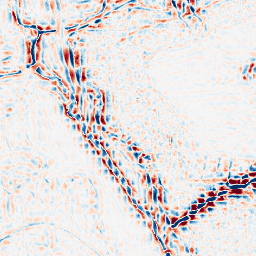
Category: wavelet
Decomposition family: wavelet_reverse_biorthogonal
Decomposition parameters: wavelet: rbio5.5
level: 3
Upsampling method: bicubic_16x
Upsampling parameters: scale: 16
Upsampling scale: 16